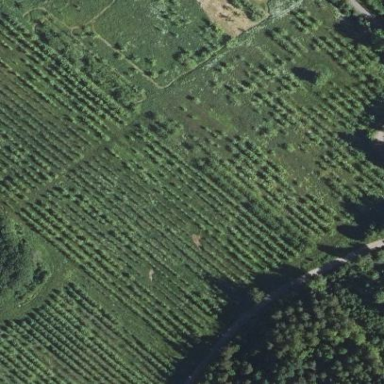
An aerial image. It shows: Orchard.